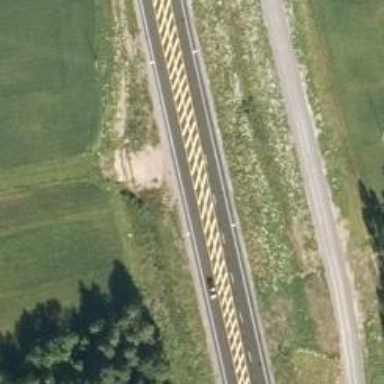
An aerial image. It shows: Asphalt trunk highway.